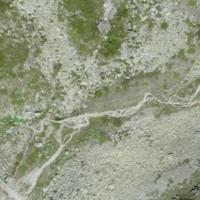
EUNIS habitat code: 31
Species observed at this site:
Campanula barbata